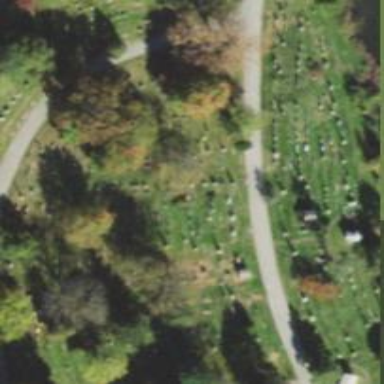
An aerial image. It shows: Graveyard with graves.